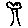
Label: tree